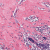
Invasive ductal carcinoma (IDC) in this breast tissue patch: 0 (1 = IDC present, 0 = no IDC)